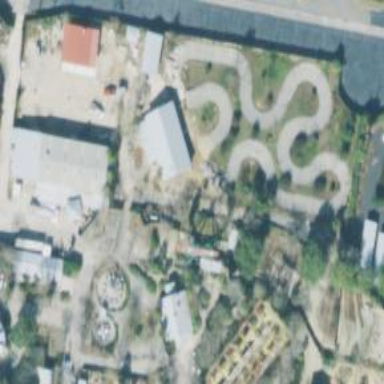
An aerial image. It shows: Attraction featuring go-karts.